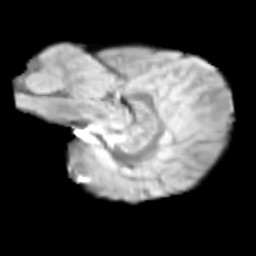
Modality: T2w
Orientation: sagittal
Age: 11
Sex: male
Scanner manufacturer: siemens
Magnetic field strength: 3 T
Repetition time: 3.8 s
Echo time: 0.07 s